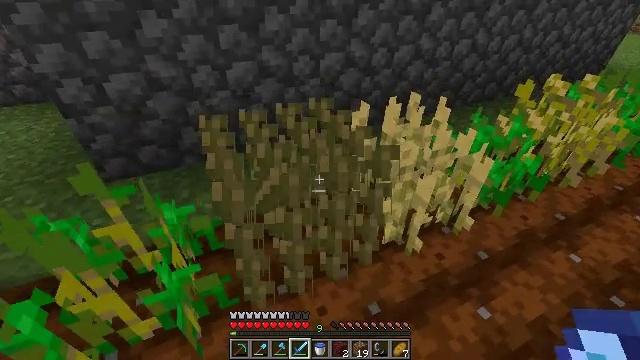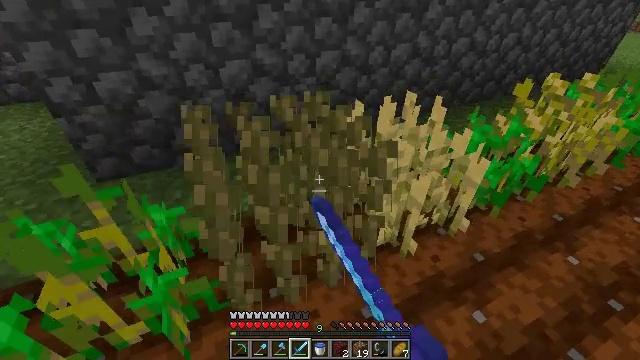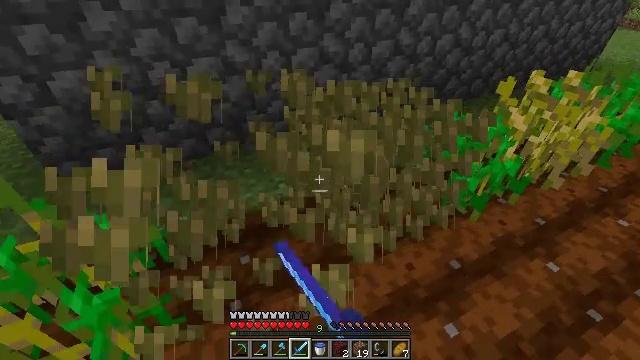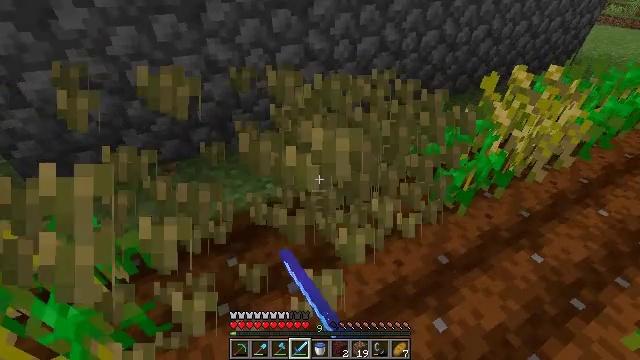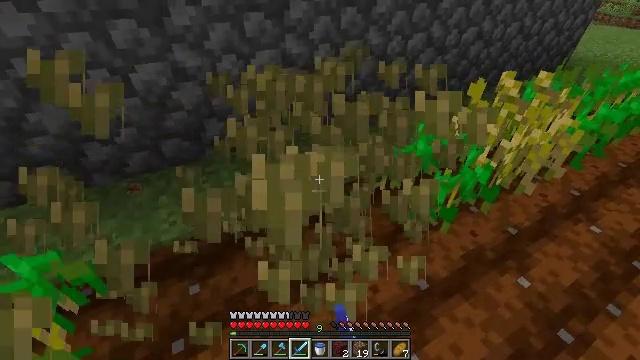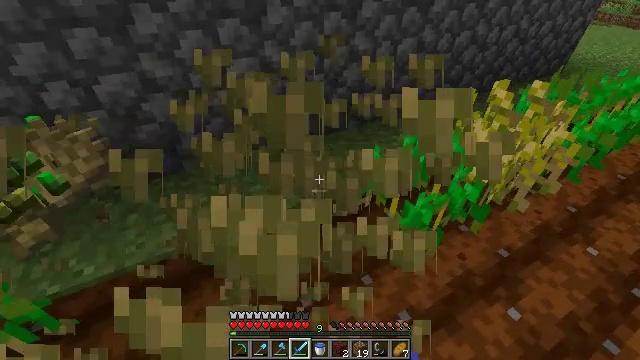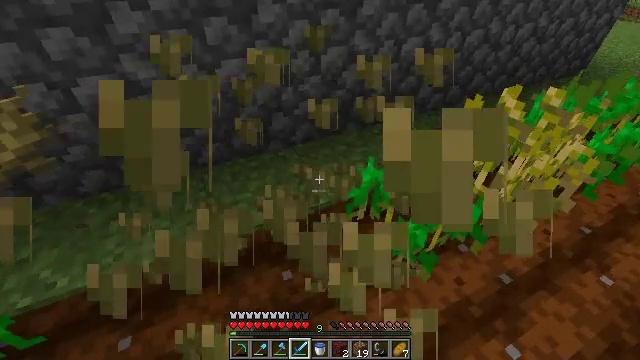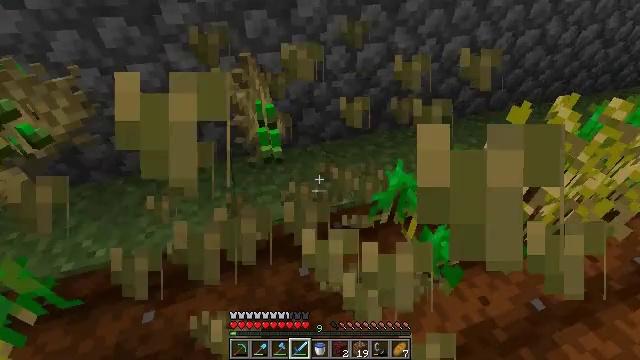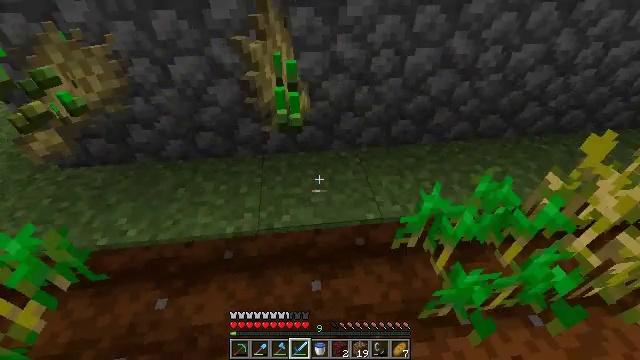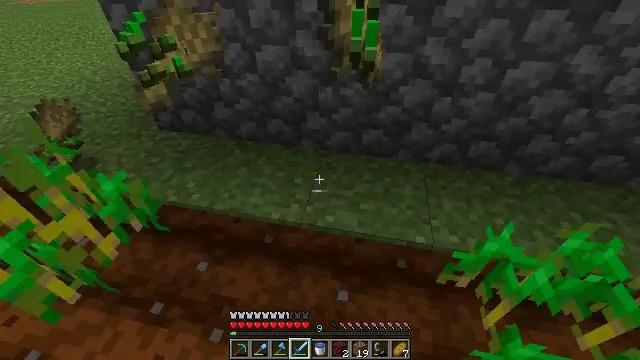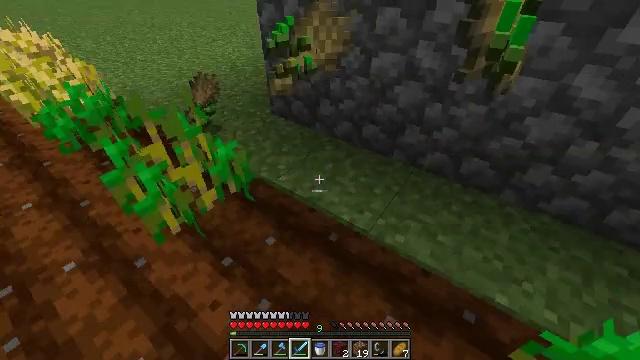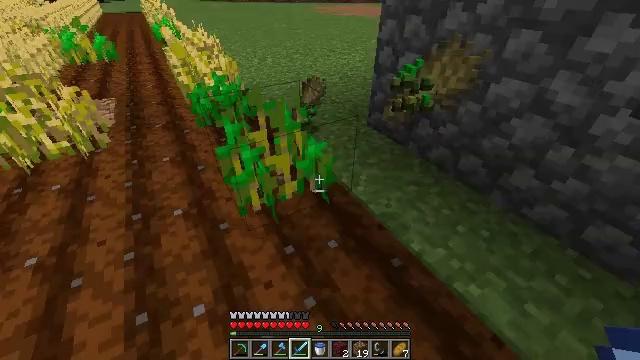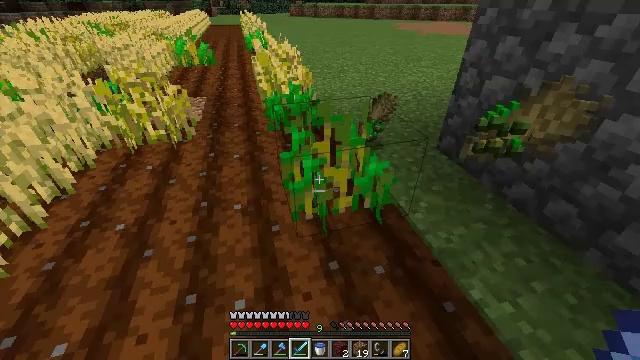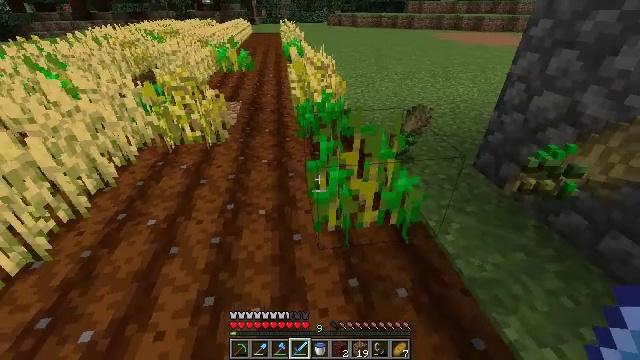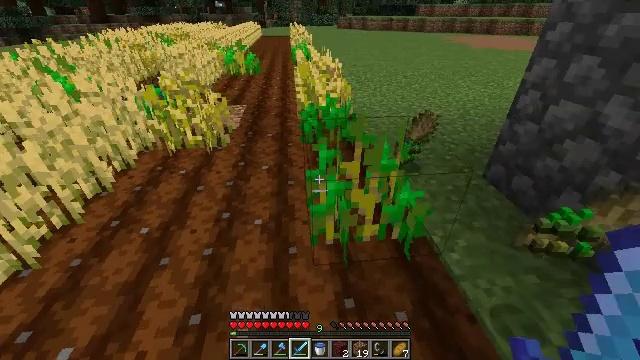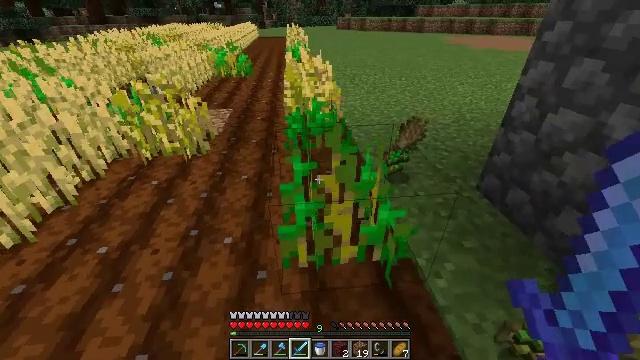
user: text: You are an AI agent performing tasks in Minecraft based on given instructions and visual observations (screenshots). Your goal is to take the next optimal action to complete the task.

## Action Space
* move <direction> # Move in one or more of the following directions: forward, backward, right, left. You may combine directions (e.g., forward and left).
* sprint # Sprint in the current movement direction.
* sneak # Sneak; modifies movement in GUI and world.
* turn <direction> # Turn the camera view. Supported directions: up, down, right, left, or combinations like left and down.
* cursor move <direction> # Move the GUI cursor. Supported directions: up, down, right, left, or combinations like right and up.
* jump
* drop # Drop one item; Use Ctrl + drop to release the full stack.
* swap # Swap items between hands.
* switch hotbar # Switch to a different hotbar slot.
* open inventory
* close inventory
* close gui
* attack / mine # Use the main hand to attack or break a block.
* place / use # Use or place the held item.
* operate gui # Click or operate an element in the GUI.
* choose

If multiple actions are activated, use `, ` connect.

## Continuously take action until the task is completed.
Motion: motion action
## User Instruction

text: Collect wheat crops.
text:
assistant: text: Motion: move right, attack / mine
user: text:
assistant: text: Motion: move forward and move right, attack / mine
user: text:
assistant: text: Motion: move forward and move right, turn right
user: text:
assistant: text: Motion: move forward and move right
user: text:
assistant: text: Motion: move forward and move right
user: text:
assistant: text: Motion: move forward and move right, turn left and down
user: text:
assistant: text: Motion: move forward, turn left
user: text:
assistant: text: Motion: turn left
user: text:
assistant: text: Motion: turn left
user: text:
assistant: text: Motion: turn left and up
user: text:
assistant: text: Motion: turn left and up
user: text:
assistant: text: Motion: move forward, turn left and up
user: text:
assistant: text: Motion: move forward and move right, turn left and up
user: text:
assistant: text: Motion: move forward and move right, turn left
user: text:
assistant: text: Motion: move forward and move right
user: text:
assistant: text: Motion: move forward and move right, turn left
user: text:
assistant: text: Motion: move forward, turn left
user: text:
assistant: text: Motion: move forward, turn left
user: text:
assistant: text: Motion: move forward
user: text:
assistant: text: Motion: move forward
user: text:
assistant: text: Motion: move forward
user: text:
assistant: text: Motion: move forward, turn right and down
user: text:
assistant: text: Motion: move forward, turn right and down
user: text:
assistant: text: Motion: move forward, turn right
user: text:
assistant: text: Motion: move forward
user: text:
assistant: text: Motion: move forward
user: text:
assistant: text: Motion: move forward
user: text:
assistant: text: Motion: no_op
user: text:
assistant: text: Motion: turn left
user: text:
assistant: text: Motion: turn left and up